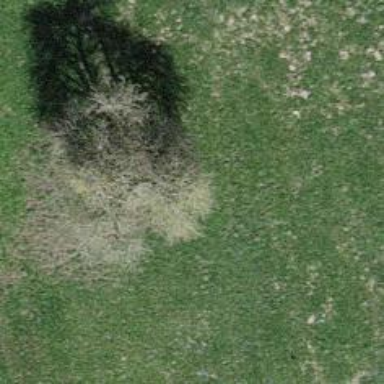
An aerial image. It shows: Single tag "natural: tree."